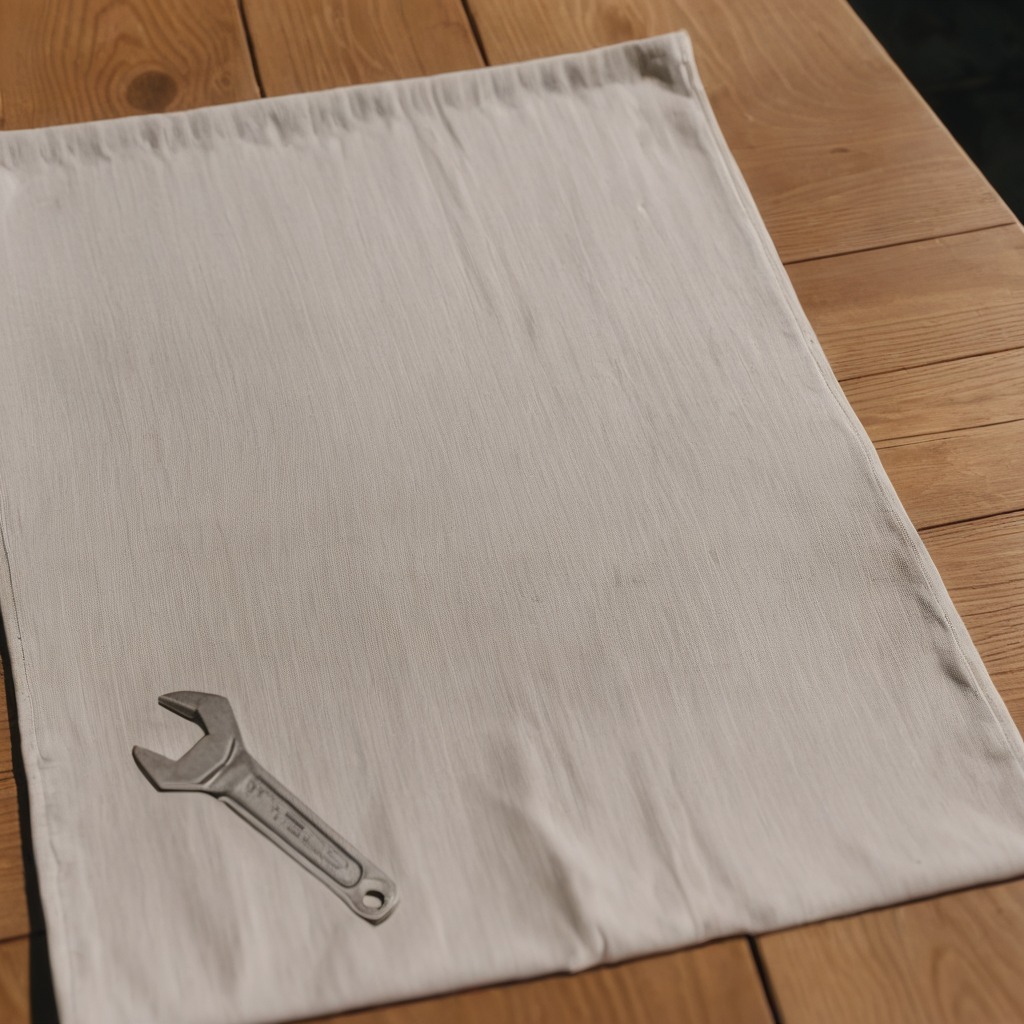
An wrench is lying on a wooden table in an outdoor workshop during daytime bright natural light soft shadows worn but beneath the cloth.